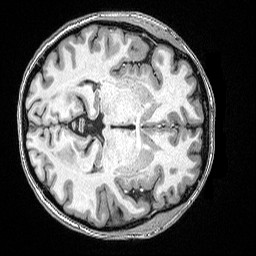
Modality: T1w
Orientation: axial
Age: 29
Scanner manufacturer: siemens
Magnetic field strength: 3 T
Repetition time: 2.5 s
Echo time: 0.00343 s